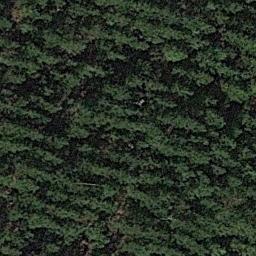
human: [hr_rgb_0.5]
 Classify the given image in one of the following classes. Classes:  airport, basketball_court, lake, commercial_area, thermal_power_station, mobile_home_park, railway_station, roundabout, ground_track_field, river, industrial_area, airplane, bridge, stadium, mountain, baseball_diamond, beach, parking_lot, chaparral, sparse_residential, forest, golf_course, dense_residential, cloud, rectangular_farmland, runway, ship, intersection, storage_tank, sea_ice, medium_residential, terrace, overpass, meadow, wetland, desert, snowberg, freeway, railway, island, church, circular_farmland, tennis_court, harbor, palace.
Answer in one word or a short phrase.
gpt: forest